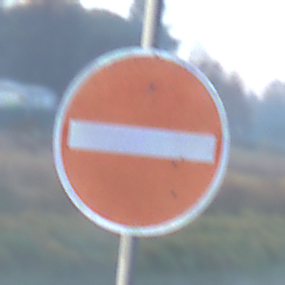
Verkehrszeichen: VerbotDerEinfahrt
Umgebung: Outdoor, Nature
Tageszeit: Dawn
Wetter: Clear
Licht: Natural
Jahreszeit: NotSpecified
Kontrast: LowContrast